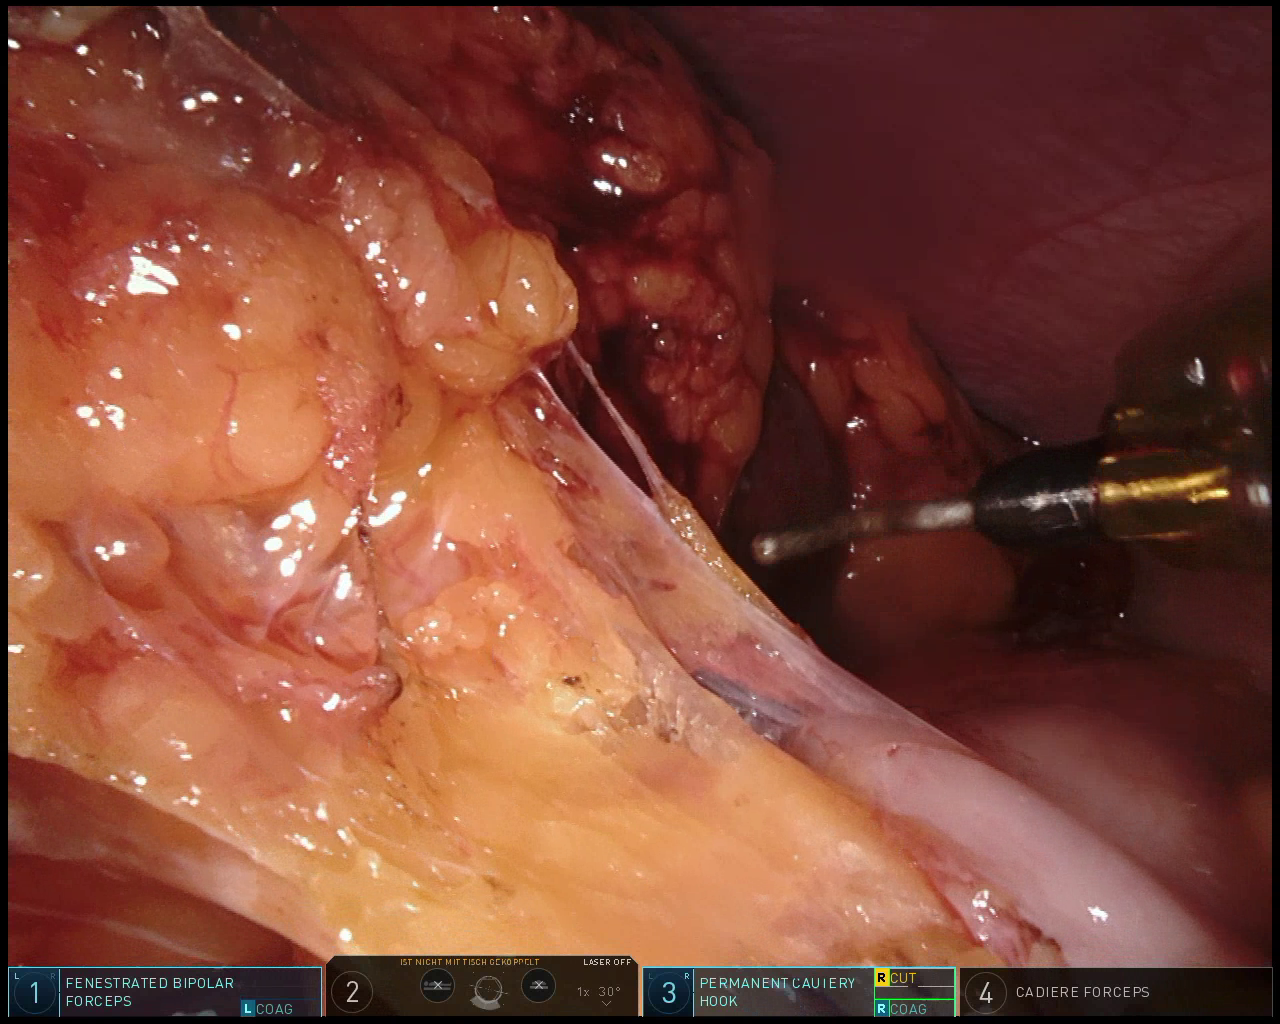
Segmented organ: spleen
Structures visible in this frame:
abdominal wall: yes
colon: yes
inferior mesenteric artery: no
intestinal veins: no
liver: no
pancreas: no
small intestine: no
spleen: yes
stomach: no
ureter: no
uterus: no
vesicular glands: no